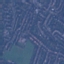
Land use / land cover: Residential